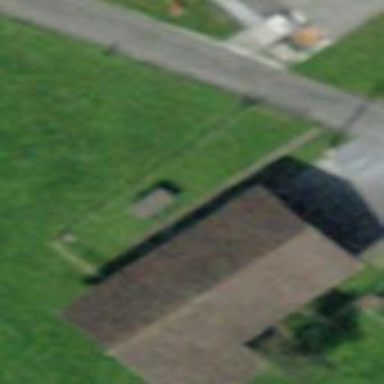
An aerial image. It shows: Garage building.